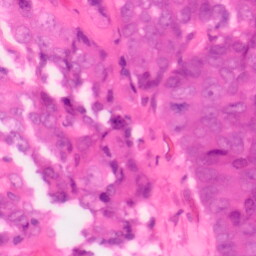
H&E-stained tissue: Colon